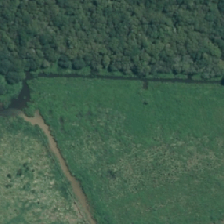
Land cover: lake_pond